Question: I have a servlet which receive some parameter from the client ,then do some job.
And the parameter from the client is Chinese,so I often got some invalid characters in the servet.
For exmaple:
If I enter
'''
http://localhost:8080/Servlet?q=Zhong Wen &type=test
'''
Then in the servlet,the parameter of 'type' is correct(test),however the parameter of 'q' is not correctly encoding,they become invalid characters that can not parsed.
However if I enter the adderss bar again,the url will changed to :
'''
http://localhost:8080/Servlet?q=%D6%D0%CE%C4&type=test
'''
Now my servlet will get the right parameter of 'q'.
## What is the problem?
'UPDATE'
BTW,it words well when I send the form with post.
WHen I send them in the ajax,for example:
'''
url="http://..q='Zhong Wen ',
xmlhttp.open("POST",url,true);
'''
Then the server side also get the invalid characters.
It seems that just when the Chinese character are encoded like %xx,the server side can get the right result.
That's to say 'http://.../q=Zhong Wen ' does not work,
'http://.../q=%D6%D0%CE%C4' work.
But why "'http://www.google.com.hk/search?hl=zh-CN&newwindow=1&safe=strict&q=%E4%B8%AD%E6%96%87&btnG=Google+%E6%90%9C%E7%B4%A2&aq=f&aqi=&aql=&oq=&gs_rfai='" work?

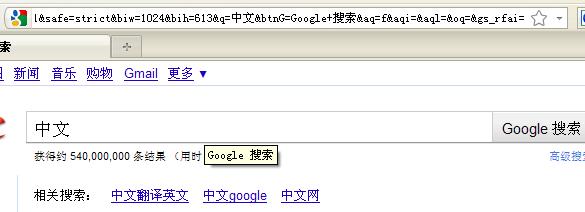
Answer: Ensure that the encoding of the page with the form itself is also UTF-8 and ensure that the browser is instructed to read the page as UTF-8. Assuming that it's JSP, just put this in very top of the page to achieve that:
'''
<%@ page pageEncoding="UTF-8" %>
'''
Then, to process GET query string as UTF-8, ensure that the servletcontainer in question is configured to do so. It's unclear which one you're using, so here's a Tomcat example: set the 'URIEncoding' attribute of the <URL> element in '/conf/server.xml' to 'UTF-8'.
'''
<Connector URIEncoding="UTF-8">
'''
For the case that you'd like to use POST, then you need to ensure that the 'HttpServletRequest' is instructed to parse the POST request body using UTF-8.
'''
request.setCharacterEncoding("UTF-8");
'''
Call this you access the first parameter. A 'Filter' is the best place for this.
### See also:
- <URL>